A 2-D grayscale encoding of one vibration snapshot from a rotor kit is shown. Determine the machine's mechanical condition. Answer with exactly one of: normal, misalignment, unbalance, looseness.
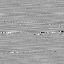
Answer: normal